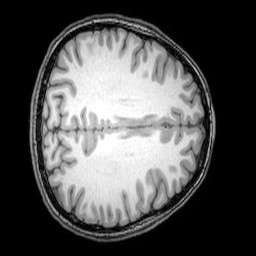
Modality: T1w
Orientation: axial
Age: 22
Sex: female
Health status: healthy
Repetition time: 0.081 s
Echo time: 0.037 s